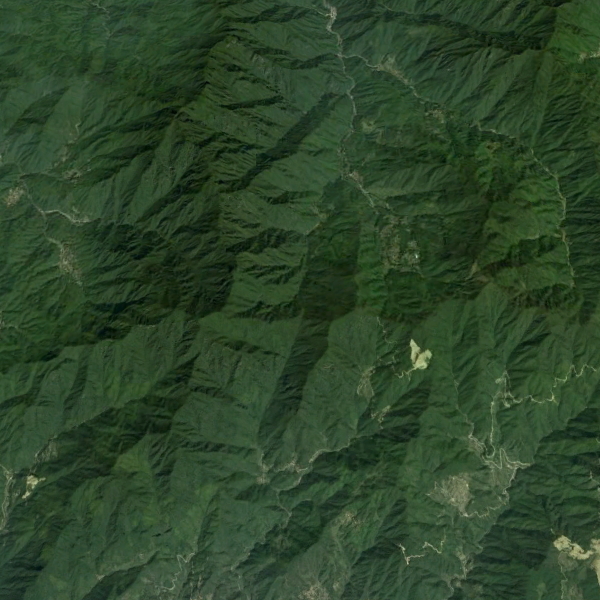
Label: Mountain